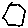
Label: hexagon